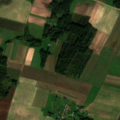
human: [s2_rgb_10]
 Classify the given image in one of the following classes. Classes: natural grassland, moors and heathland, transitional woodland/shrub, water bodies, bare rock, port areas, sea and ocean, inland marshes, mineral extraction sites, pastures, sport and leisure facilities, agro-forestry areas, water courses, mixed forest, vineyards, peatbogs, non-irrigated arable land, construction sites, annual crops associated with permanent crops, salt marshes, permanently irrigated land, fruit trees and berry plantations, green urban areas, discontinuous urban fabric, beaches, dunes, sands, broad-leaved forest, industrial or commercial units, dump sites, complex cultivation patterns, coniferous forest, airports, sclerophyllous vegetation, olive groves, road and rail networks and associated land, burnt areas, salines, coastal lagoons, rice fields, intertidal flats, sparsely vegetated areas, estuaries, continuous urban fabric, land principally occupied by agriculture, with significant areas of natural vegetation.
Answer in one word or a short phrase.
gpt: non-irrigated arable land, pastures, mixed forest